Question: I recently designed and built this site: <URL>
When one of the administrators go to post a link on Facebook the post appears like this:

How can I change the icon? A 'v' is nice and all but doesn't really represent the company too well.
Thanks
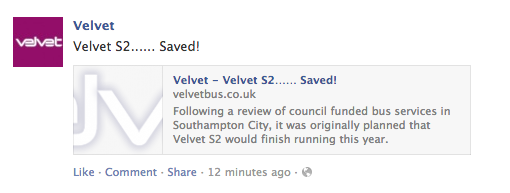
Answer: Facebook uses Open Graph protocol. You need to add a meta tag on your web page so facebook will know what image do display
'<meta property="og:image" content="http://LINK_TO_YOUR_IMAGE"/>'
> It's best to use a square image, as Facebook displays them in that matter.
That image should be at least 50x50 in any of the usually supported image forms
(JPG, PNG, etc.)
Here you can learn about other tags <URL>